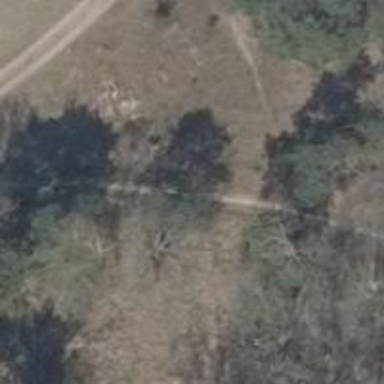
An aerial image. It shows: Compacted path road.